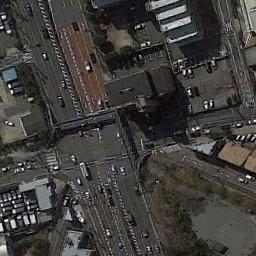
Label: intersection